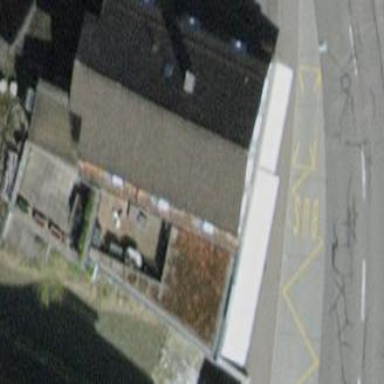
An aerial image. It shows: Building.